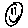
Label: smiley face